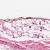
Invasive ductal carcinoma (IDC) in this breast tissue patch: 0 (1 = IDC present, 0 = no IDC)